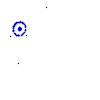
Particle: proton